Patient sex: F
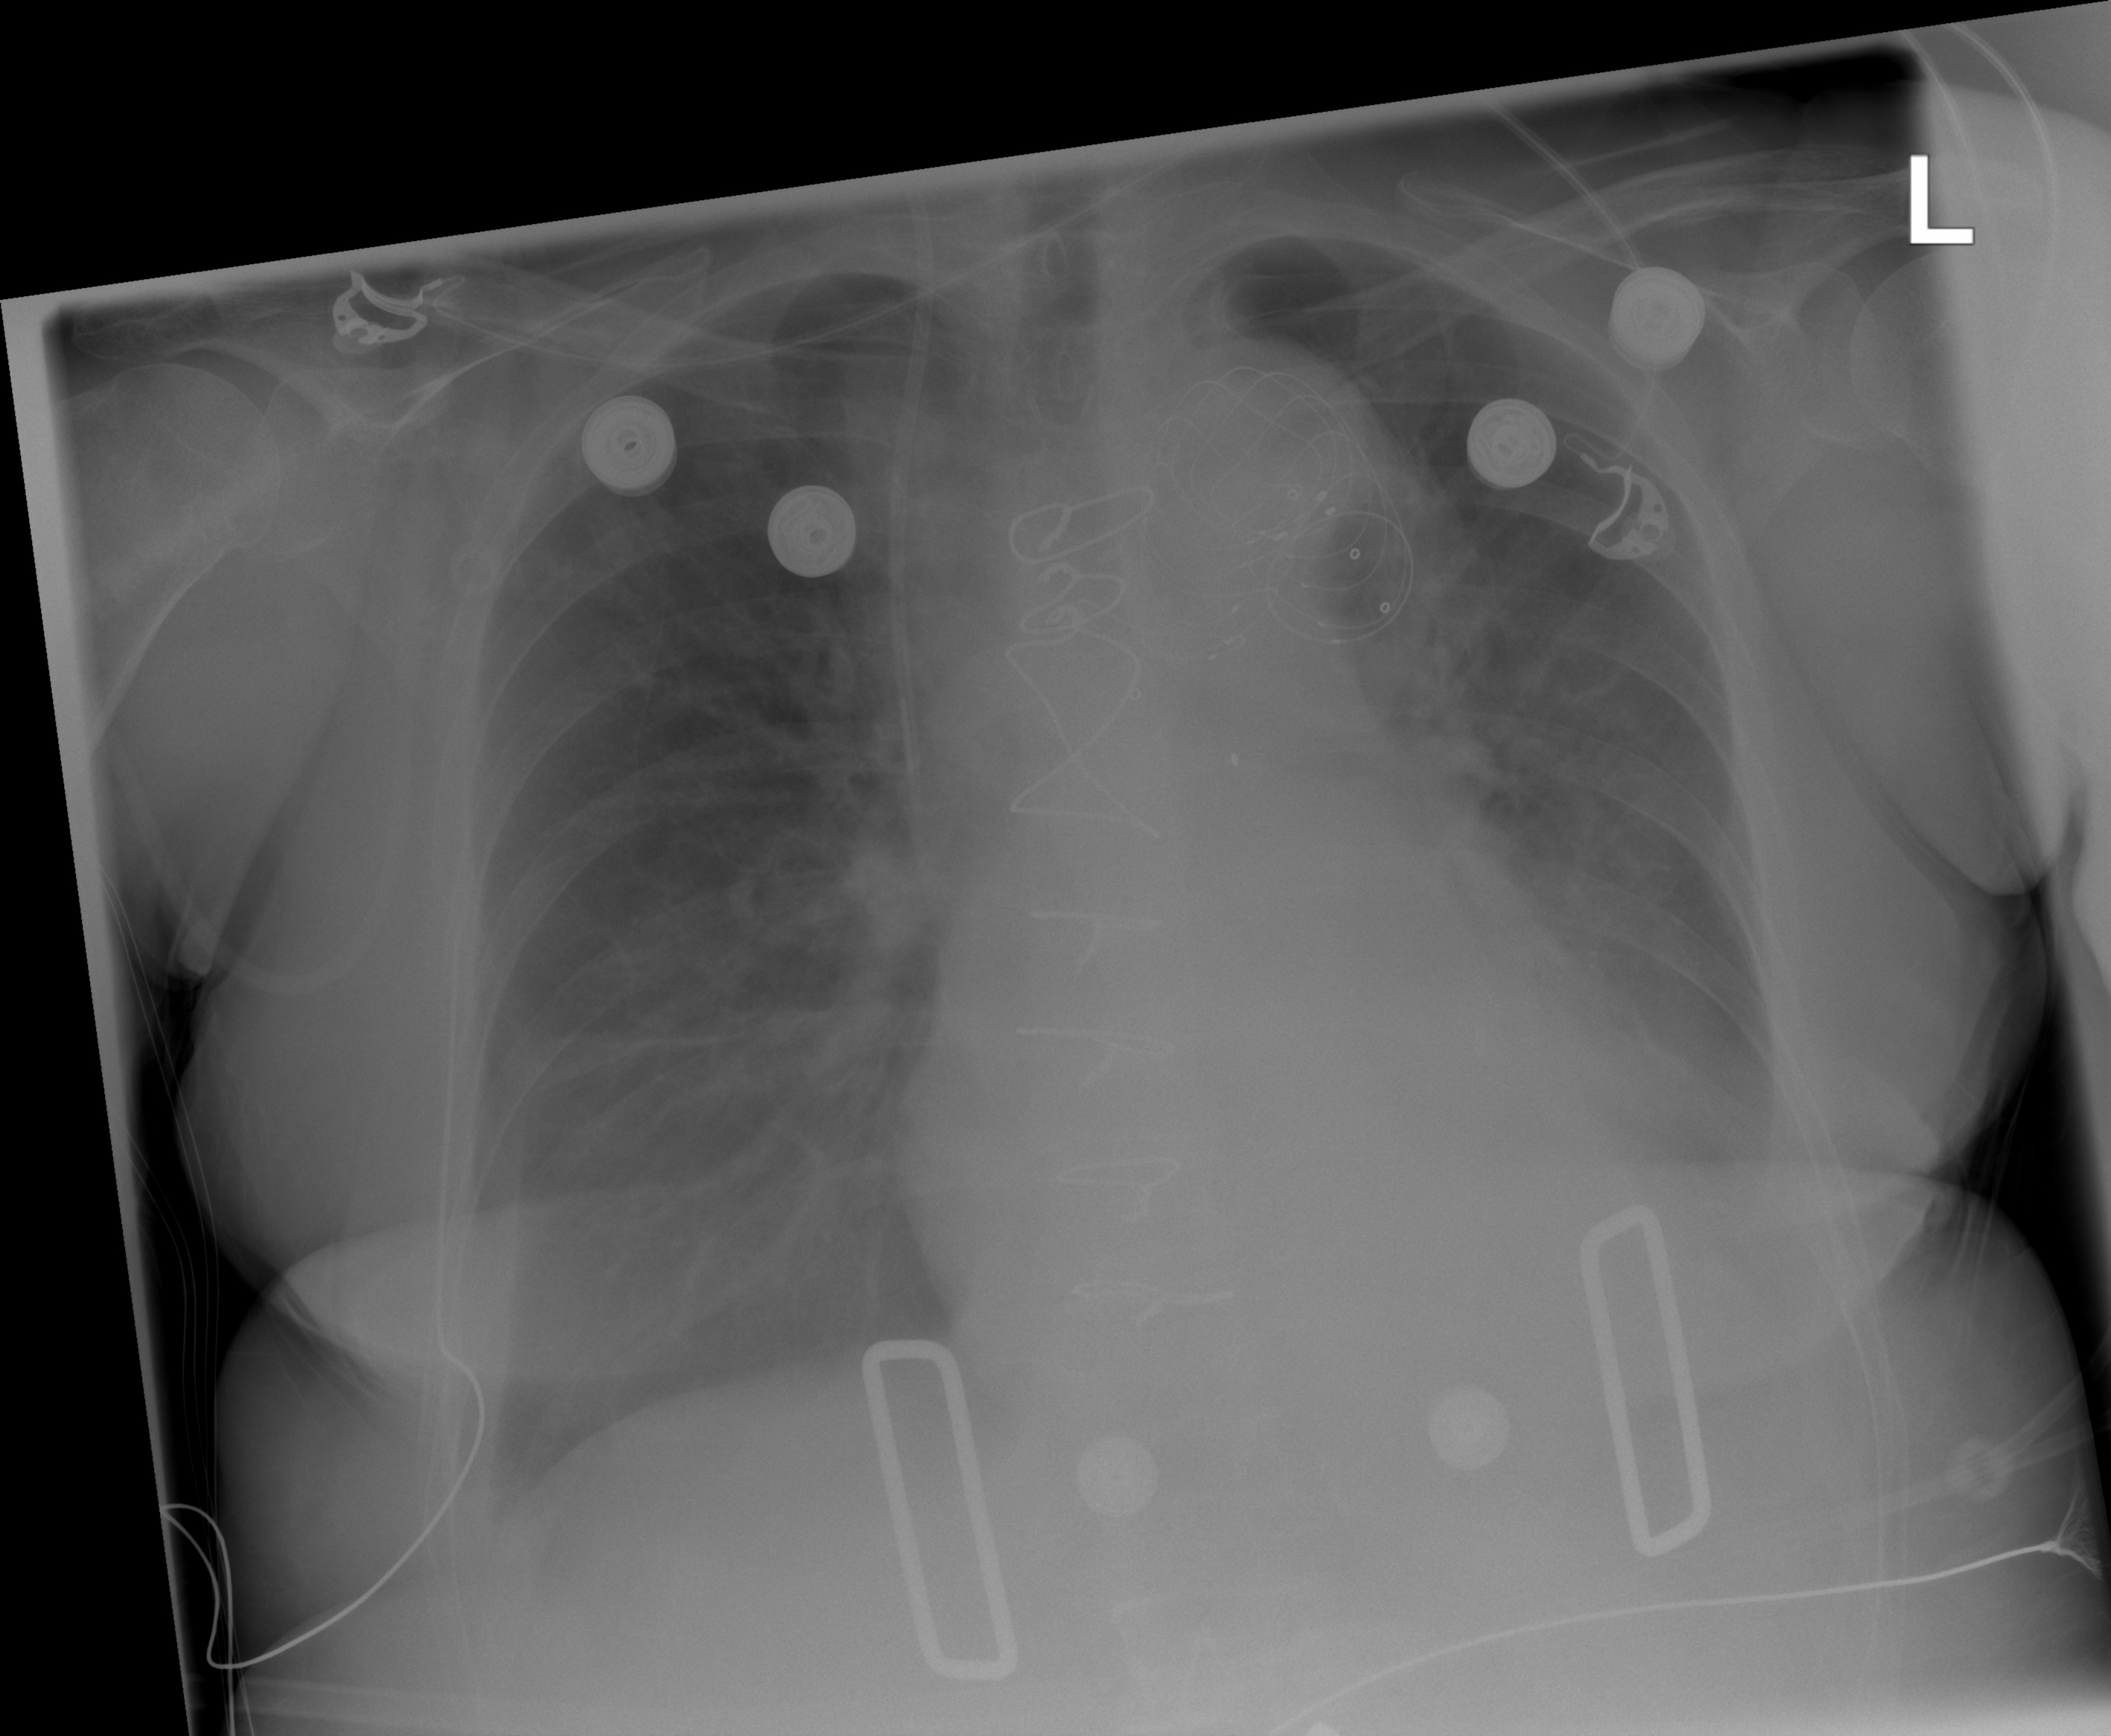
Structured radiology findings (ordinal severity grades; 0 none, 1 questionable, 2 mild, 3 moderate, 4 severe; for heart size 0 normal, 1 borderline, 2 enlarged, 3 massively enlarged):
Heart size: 1
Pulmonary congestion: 0
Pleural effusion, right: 0
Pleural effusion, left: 2
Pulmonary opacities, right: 0
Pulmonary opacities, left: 0
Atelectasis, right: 2
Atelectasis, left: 2